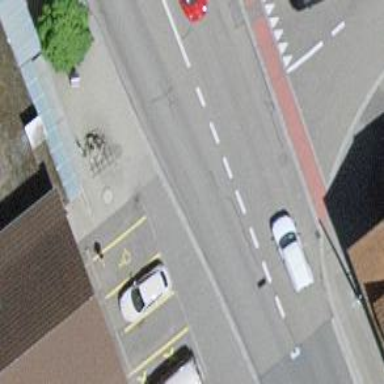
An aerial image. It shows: Bus stop along the road.